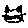
Label: cat